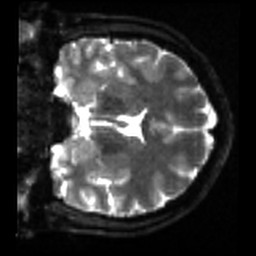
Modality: sbref
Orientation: coronal
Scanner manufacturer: siemens
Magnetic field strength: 3 T
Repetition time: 4 s
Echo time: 0.0594 s